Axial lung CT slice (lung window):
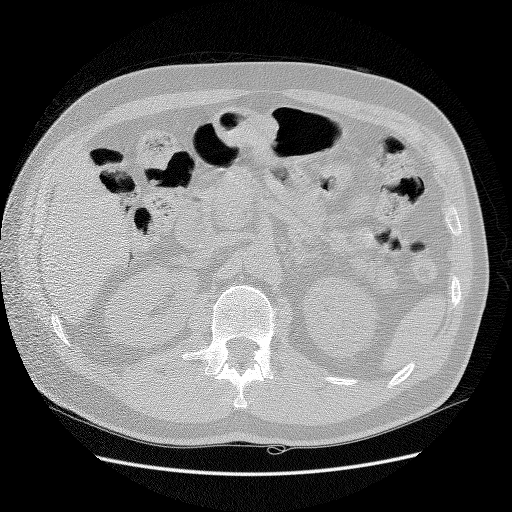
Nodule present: no